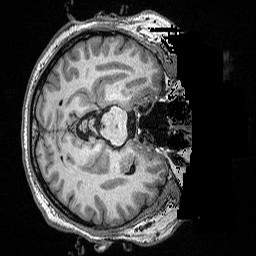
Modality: T1w
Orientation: axial
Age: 49
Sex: male
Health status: healthy
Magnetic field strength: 3 T
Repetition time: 2.53 s
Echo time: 0.00331 s